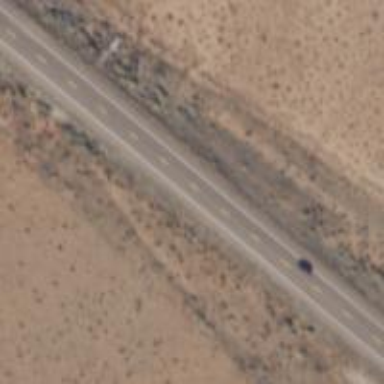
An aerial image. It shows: Abandoned road.